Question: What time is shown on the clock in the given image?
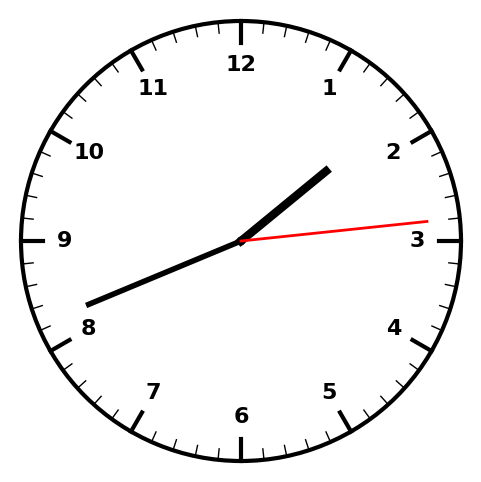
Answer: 01:41:14